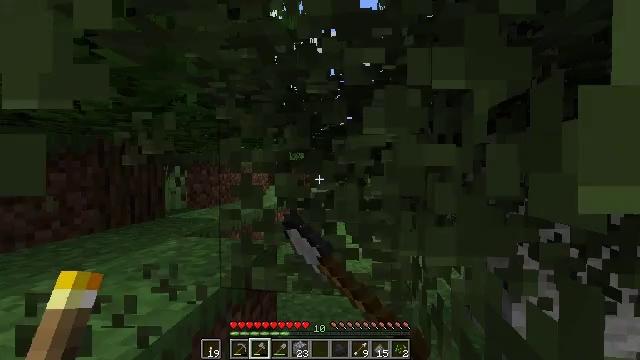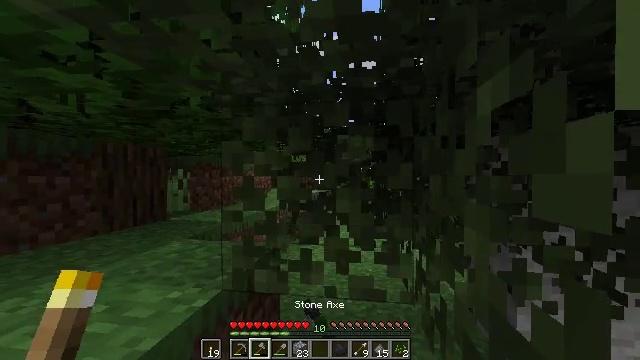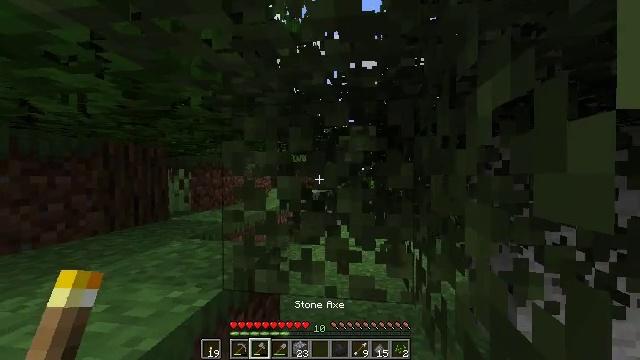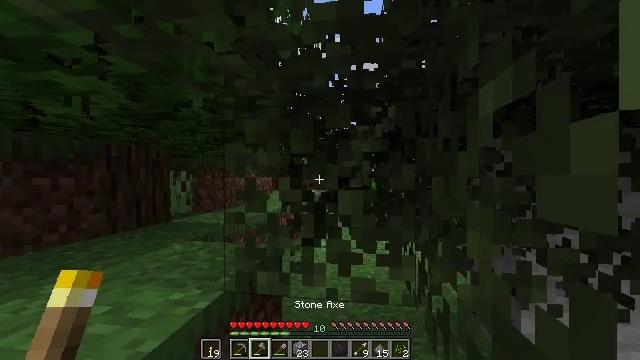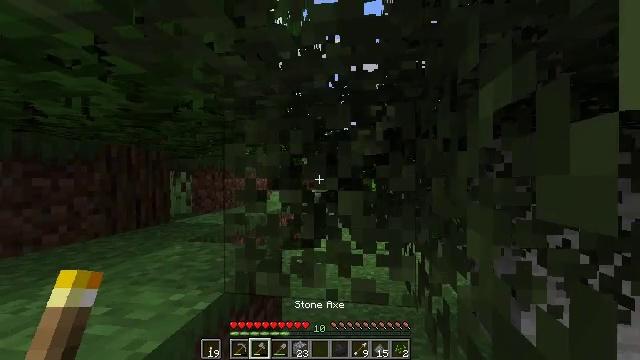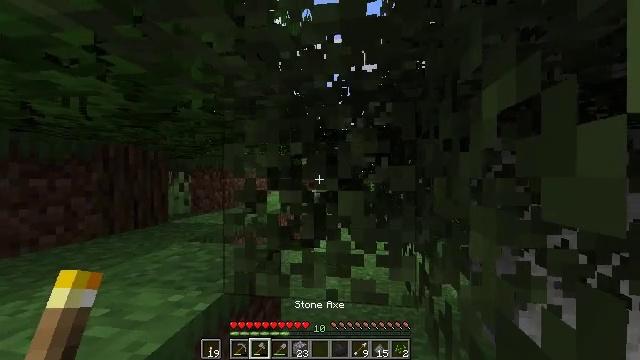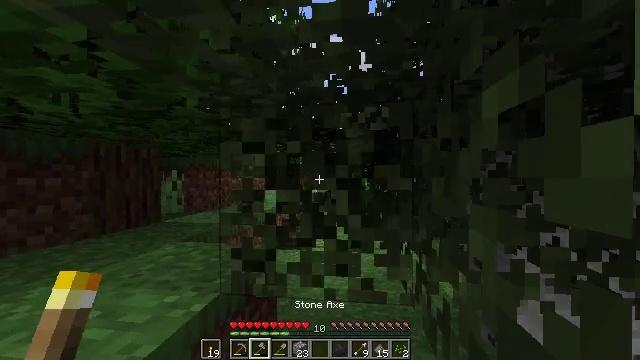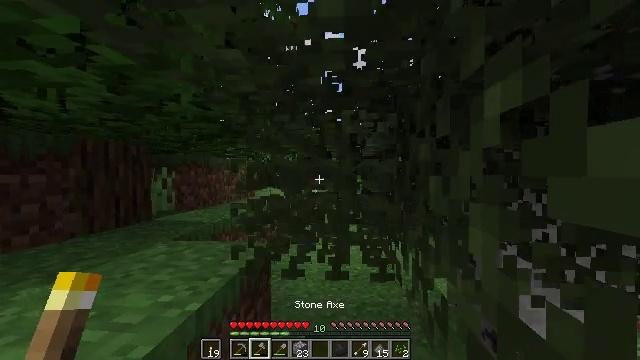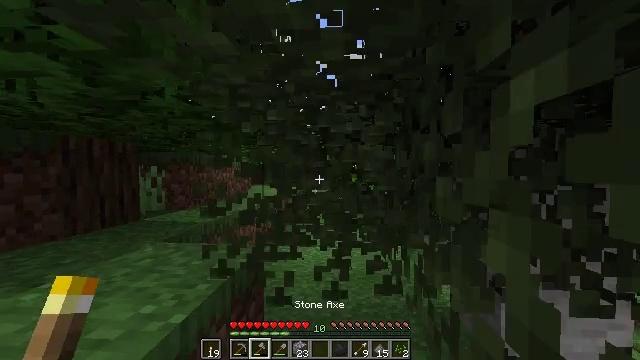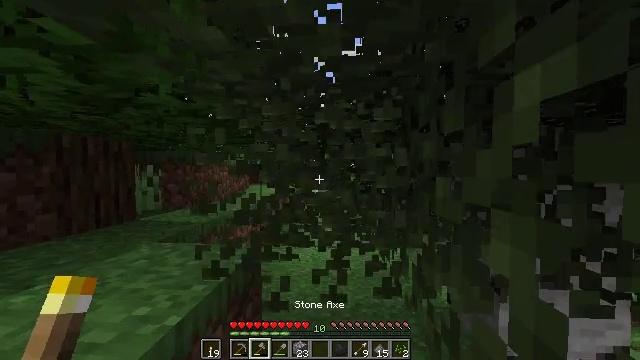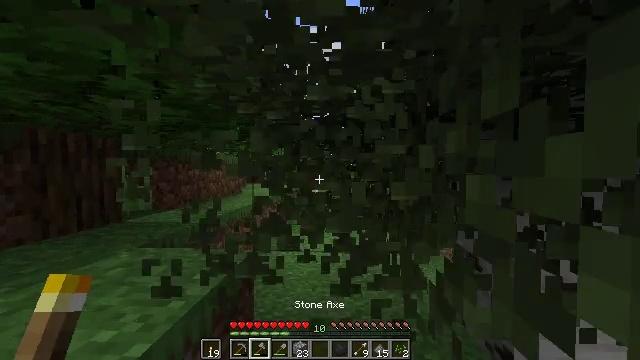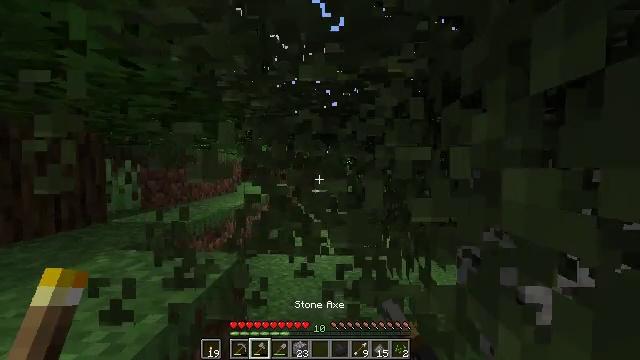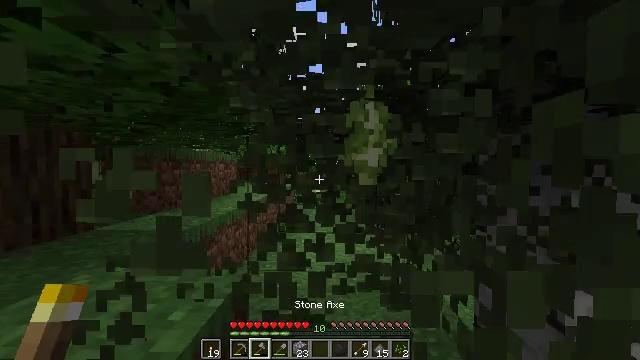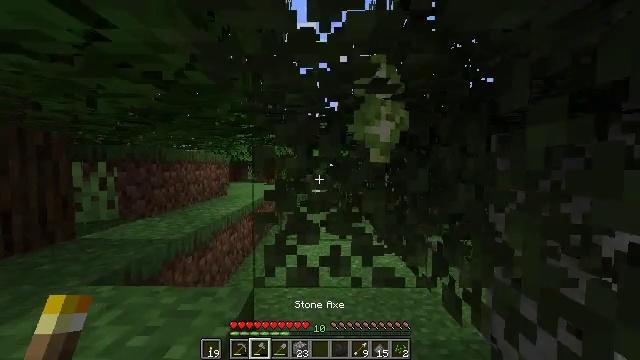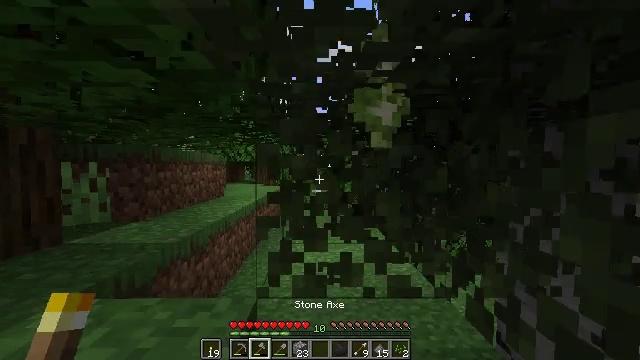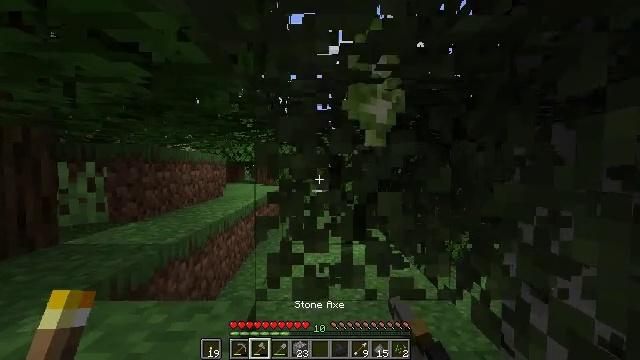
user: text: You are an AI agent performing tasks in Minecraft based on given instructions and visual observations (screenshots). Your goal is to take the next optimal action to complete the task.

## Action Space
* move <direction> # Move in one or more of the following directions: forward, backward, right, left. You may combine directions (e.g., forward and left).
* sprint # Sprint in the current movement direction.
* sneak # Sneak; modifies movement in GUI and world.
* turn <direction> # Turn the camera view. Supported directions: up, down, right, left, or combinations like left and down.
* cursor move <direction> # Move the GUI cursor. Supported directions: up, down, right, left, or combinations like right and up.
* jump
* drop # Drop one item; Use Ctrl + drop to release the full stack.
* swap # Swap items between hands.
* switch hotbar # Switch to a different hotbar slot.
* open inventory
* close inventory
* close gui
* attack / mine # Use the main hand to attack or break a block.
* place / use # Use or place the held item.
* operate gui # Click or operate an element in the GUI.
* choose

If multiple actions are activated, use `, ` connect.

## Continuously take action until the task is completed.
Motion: motion action
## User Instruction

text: Break the birch leaves block.
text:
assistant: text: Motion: attack / mine, switch to hotbar 2
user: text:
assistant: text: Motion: attack / mine, switch to hotbar 2
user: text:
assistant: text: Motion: attack / mine
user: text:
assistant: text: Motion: attack / mine
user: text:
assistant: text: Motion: move forward, attack / mine
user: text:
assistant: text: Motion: move forward, turn right, attack / mine
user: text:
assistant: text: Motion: move forward, turn right, attack / mine
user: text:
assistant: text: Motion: move forward, turn right, attack / mine
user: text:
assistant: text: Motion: move forward, attack / mine
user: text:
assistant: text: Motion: move forward, attack / mine
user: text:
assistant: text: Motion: move forward and move left, attack / mine
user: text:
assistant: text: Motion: move forward and move left, attack / mine
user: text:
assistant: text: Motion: move forward and move left, turn right, attack / mine
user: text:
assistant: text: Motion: attack / mine
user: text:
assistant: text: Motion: attack / mine
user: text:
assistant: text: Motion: move forward, attack / mine
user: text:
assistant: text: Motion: move forward, attack / mine
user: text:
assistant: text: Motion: move forward, attack / mine
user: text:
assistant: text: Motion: move forward, attack / mine
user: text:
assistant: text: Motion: move forward, attack / mine
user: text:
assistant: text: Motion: move forward, attack / mine
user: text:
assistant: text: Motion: move forward, attack / mine
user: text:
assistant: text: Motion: move forward, attack / mine
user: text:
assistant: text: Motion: move forward, attack / mine
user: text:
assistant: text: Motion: attack / mine
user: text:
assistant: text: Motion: attack / mine
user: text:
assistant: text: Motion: attack / mine
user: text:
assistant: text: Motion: attack / mine
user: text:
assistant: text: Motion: move forward, attack / mine
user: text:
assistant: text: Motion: move forward, attack / mine